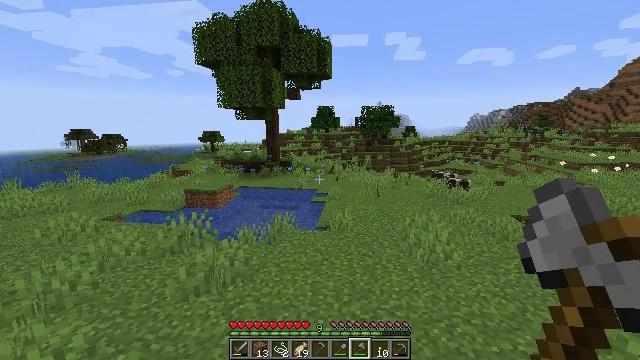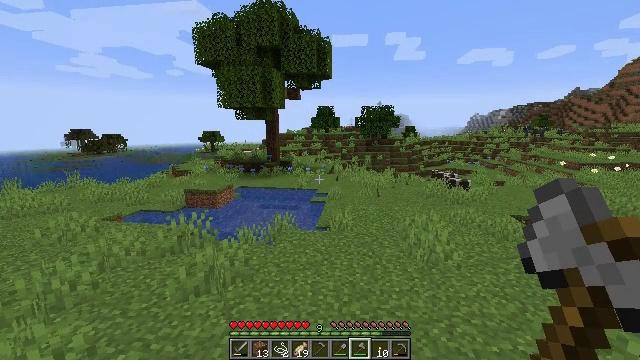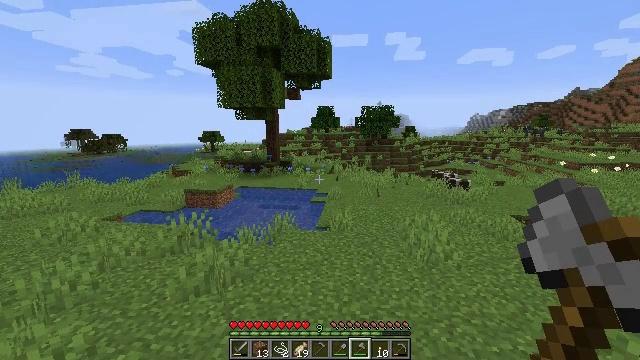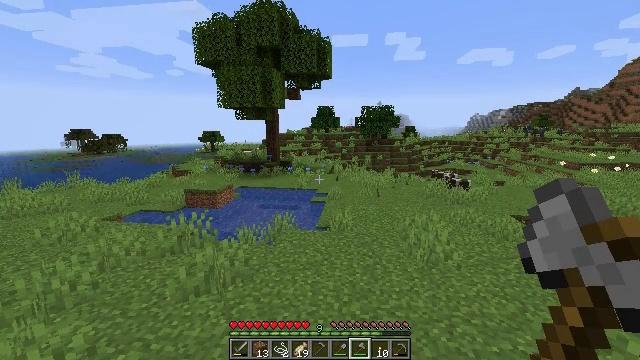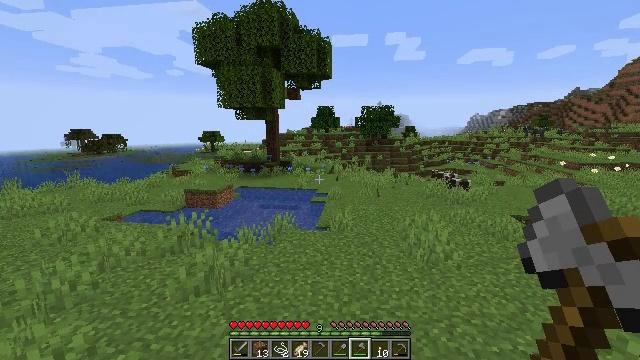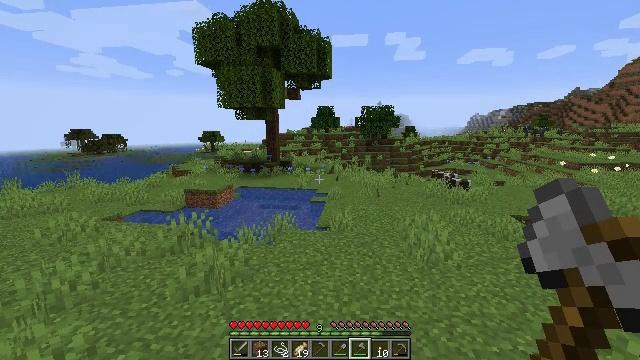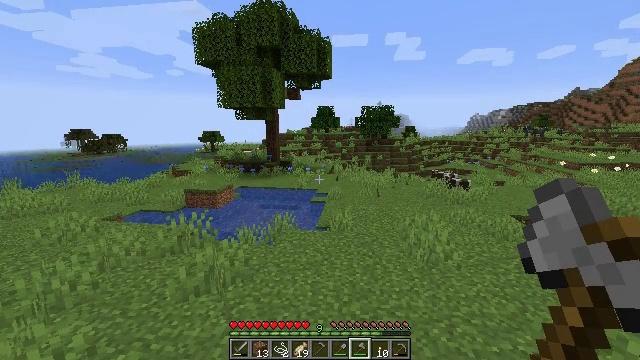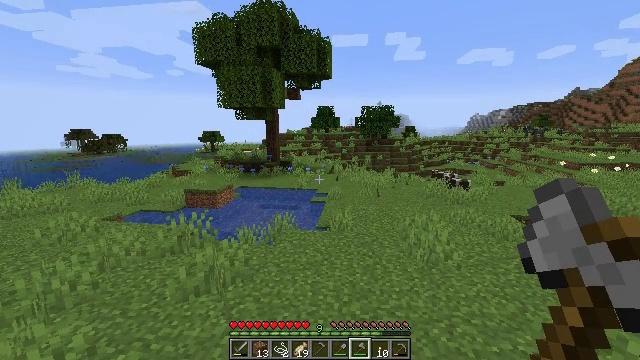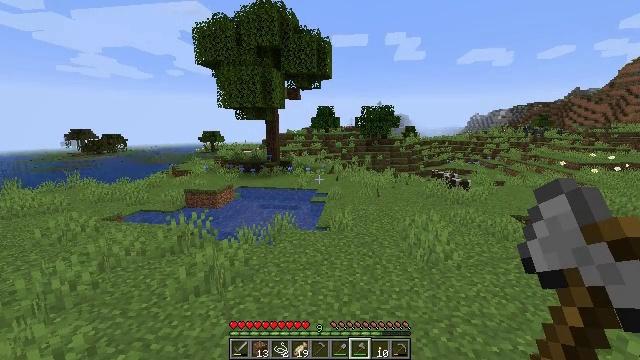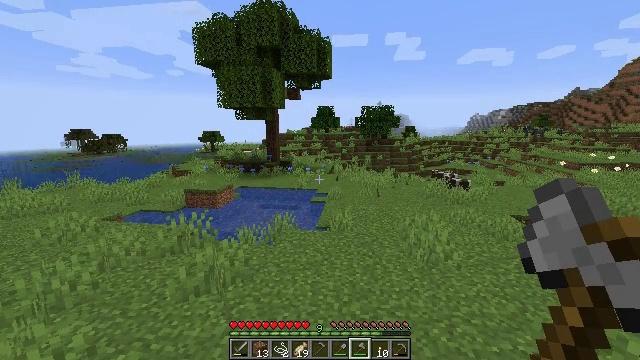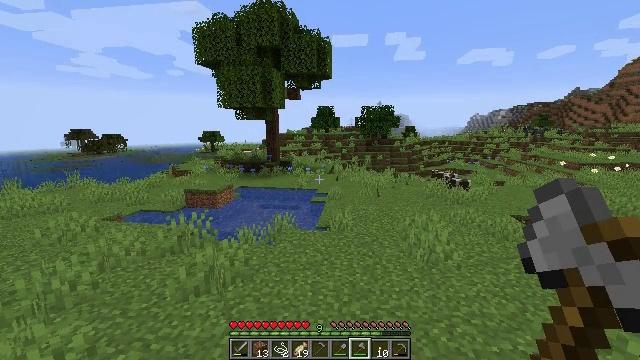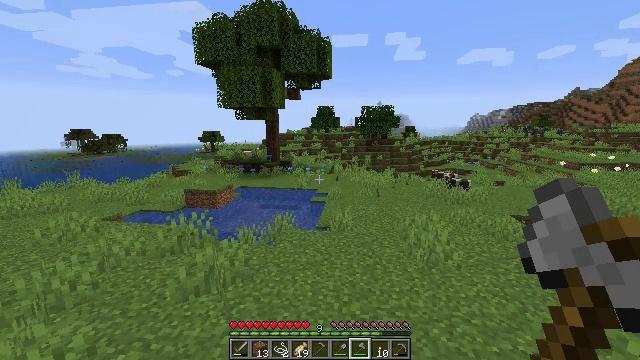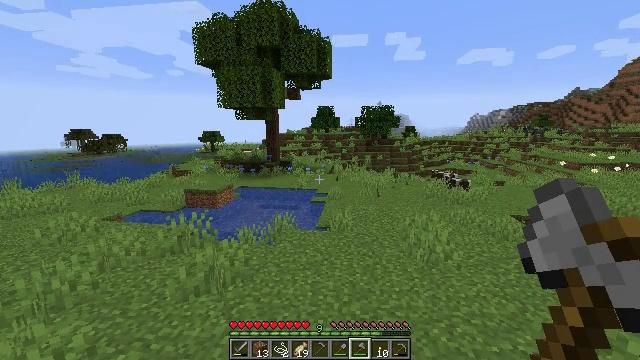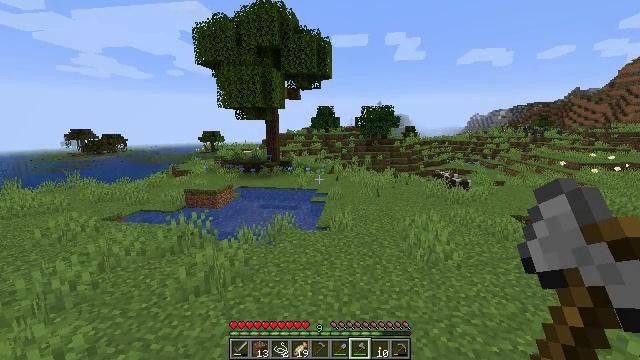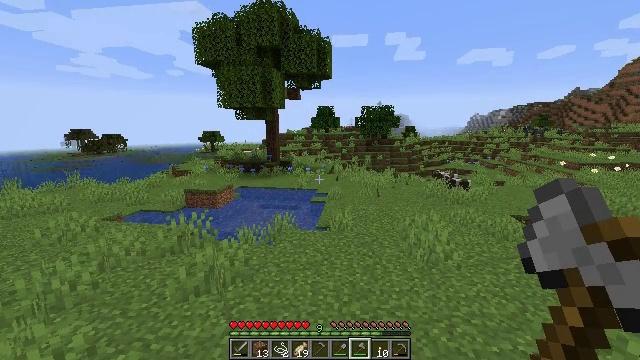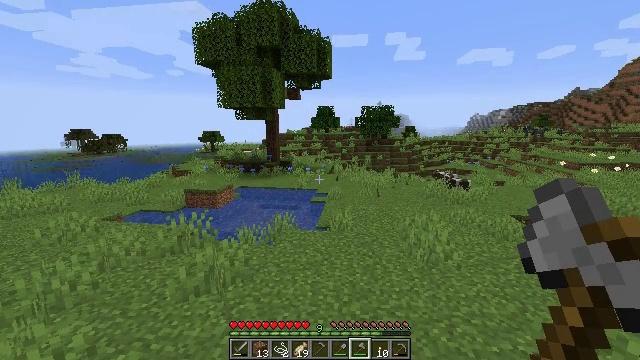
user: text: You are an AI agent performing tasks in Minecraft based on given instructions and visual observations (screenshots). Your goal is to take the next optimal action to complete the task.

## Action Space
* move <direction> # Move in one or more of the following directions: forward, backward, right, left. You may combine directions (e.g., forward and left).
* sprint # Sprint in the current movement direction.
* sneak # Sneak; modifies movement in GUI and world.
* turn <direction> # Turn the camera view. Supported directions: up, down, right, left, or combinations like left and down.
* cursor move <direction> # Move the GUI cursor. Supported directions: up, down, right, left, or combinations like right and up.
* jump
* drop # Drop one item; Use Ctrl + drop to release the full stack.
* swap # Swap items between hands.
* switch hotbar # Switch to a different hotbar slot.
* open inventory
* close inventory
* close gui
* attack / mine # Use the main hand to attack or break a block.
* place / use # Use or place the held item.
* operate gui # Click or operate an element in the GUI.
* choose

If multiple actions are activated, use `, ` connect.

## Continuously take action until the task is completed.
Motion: motion action
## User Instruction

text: Gather oak leaves by attacking.
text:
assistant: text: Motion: no_op
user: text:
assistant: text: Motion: no_op
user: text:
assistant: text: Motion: no_op
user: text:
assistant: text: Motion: no_op
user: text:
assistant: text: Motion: no_op
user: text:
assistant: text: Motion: no_op
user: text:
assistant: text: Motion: no_op
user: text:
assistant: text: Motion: no_op
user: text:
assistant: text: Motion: no_op
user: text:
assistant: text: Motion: no_op
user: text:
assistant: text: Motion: no_op
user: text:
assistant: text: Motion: no_op
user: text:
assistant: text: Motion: no_op
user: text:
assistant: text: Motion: no_op
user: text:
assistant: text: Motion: no_op
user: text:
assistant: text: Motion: no_op
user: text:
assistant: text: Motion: open inventory
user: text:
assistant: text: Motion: open inventory
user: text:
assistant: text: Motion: open inventory
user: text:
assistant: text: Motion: open inventory
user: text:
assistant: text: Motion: no_op
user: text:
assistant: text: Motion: close inventory
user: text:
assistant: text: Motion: close inventory
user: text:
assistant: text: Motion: close inventory
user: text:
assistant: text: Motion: close inventory
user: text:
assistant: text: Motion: close inventory
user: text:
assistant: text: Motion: close inventory
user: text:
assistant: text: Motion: close inventory
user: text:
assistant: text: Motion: no_op
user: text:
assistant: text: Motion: no_op